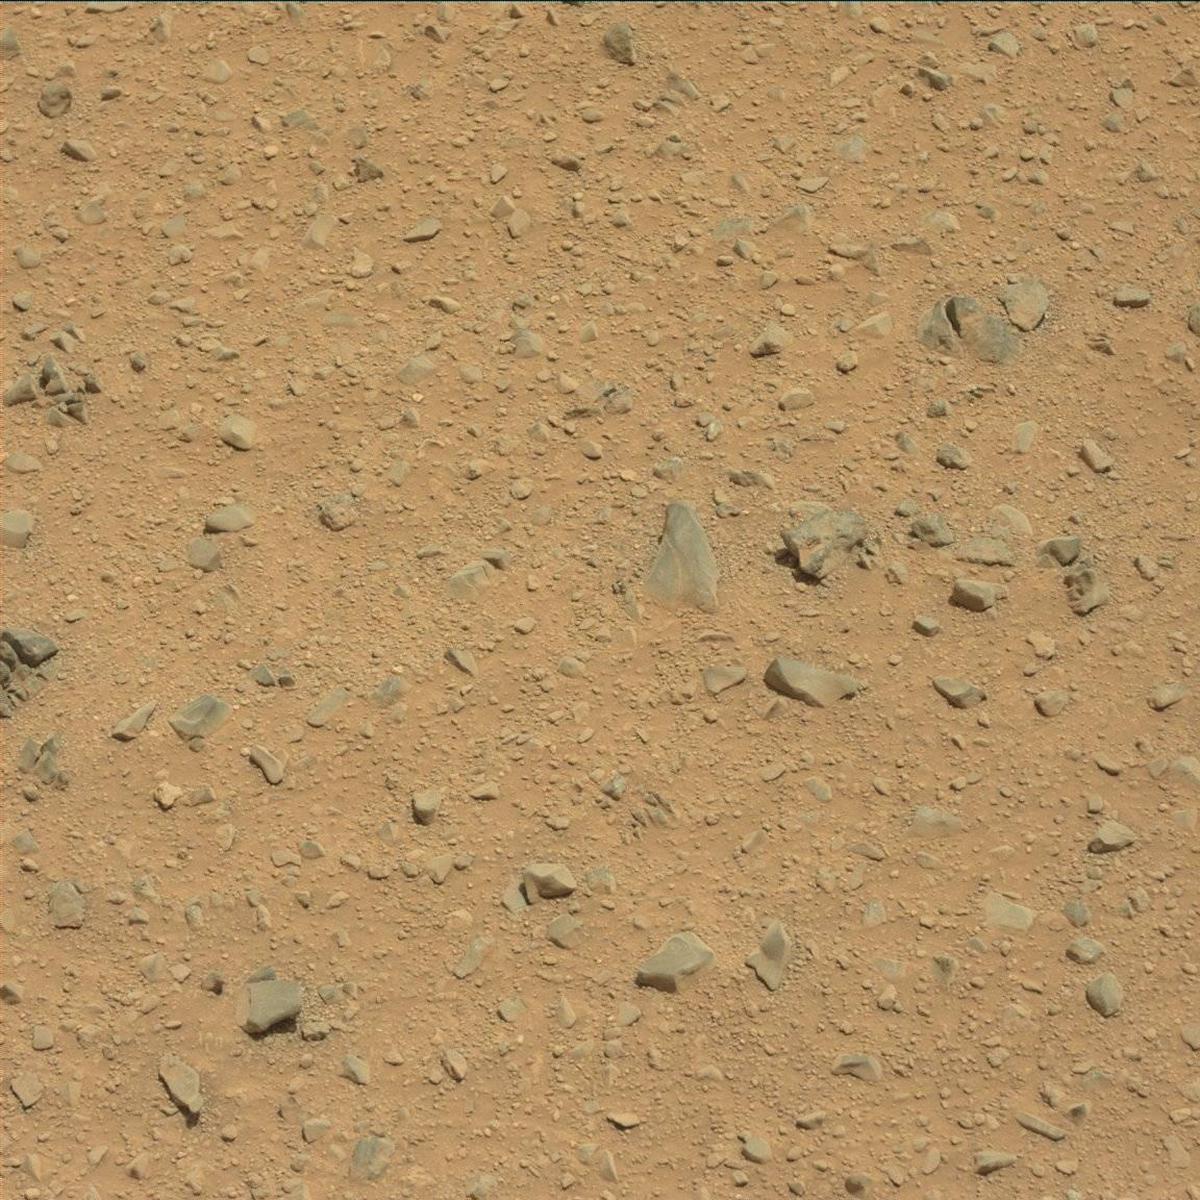
Terrain classes present: Bedrock, Rock, Sand / Soil